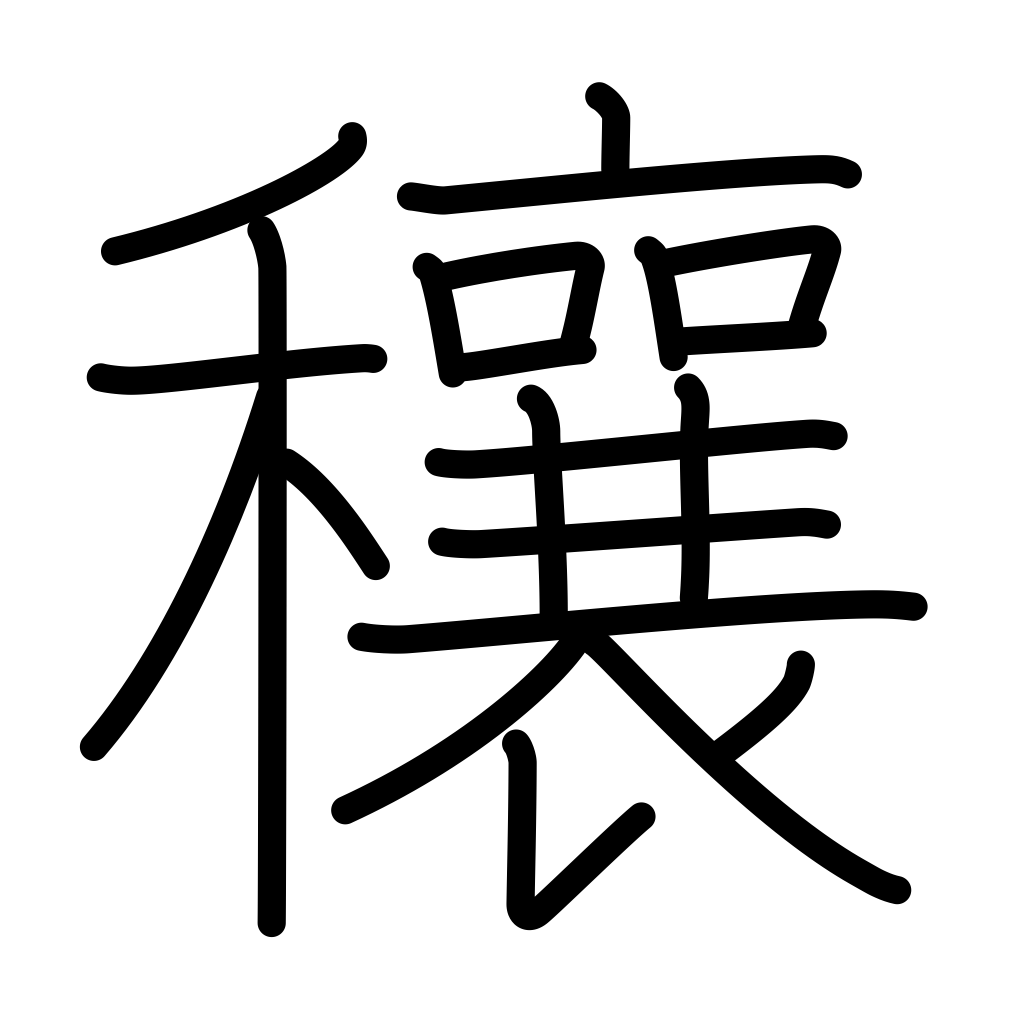
Meaning: abundance